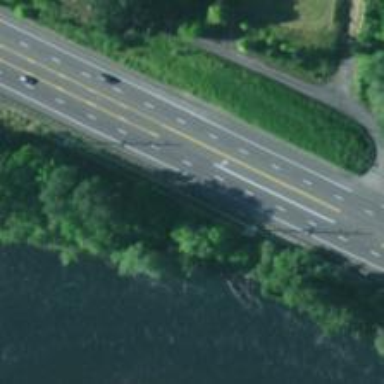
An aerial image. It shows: Expressway with asphalt surface categorized as trunk highway.